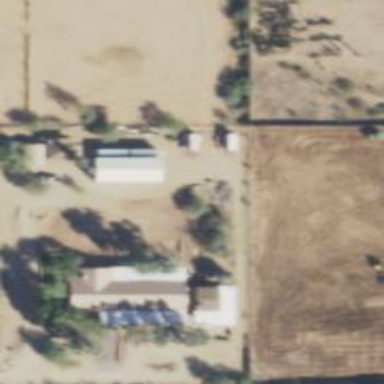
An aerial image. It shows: Driveway.